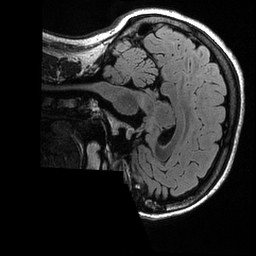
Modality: T2w
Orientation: sagittal
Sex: female
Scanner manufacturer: ge
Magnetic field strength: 3 T
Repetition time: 6 s
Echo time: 0.1258 s